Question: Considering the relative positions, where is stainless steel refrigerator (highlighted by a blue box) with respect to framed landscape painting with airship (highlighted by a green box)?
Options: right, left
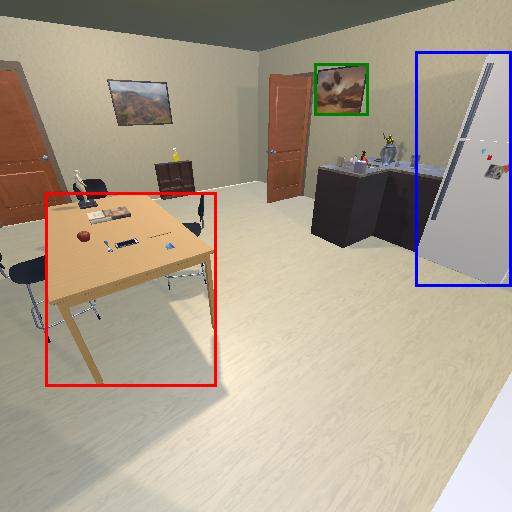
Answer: right